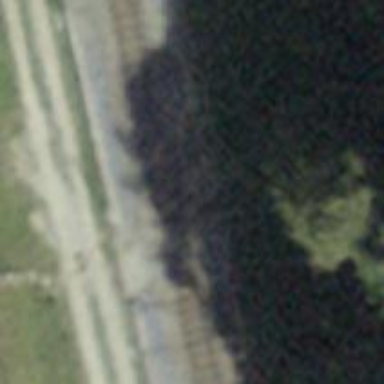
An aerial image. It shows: Railway crossing.